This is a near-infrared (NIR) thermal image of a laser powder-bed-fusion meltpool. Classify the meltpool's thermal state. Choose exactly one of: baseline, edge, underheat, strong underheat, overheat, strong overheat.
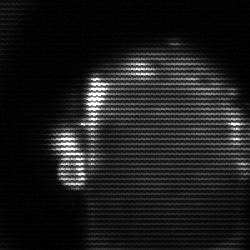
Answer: baseline